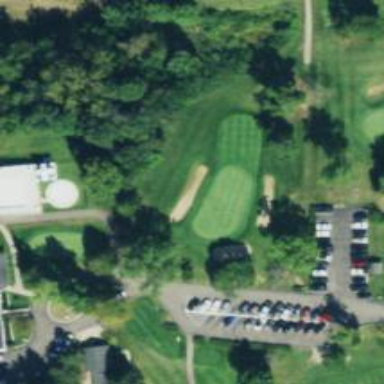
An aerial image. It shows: Golf hole.